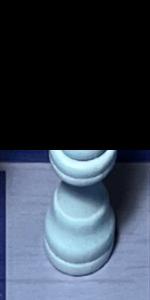
Label: Queen_White